Question: The project is: Backbone + Require + Underscore + Grunt + Grunt-Contrib-Jasmine + Grunt-Lib-PhantomJS
So two serious problems I've been battling. I know that phantomjs is running properly etc. as I get tons of runtime errors if I include my app src files. I've even ordered the deps properly such that Backbone does not barf with '_' not being defined etc.
When I include my application src, I get the error 'can't find variable: define' for all my source files. I've tried putting requirements into 'src[]' isntead of 'vendor[]' and even tried loading a RequireJSConfig.js that has the deps in it.
Here's the cruncher: I'm pretty certain I'm pointing at my spec files properly. If I just point to , it still says 'No Specs Executed. Is there a configuration error?' In my case, I just point at my 'UserModelUnitTest.js', which is very simple. It does not execute. I'm going absolutely nuts!
'''
describe('User Model Unit Tests', function() {
var USER_MODEL,
USER_CLASS,
JSON_OBJ;
beforeEach(function() {
USER_CLASS = testr('models/user/User', {});
});
afterEach(function() {
USER_MODEL = null;
USER_CLASS = null;
JSON_OBJ = null;
});
describe('Given a json object', function() {
it('should create a valid User', function() {
JSON_OBJ = {"databaseId": 123456,"loginName": "god","firstName": "Jesus","lastName": "Christ","phone": "<PHONE>","email": "satan@hell.org","isoCountryCode": "US","languageCode": "en","roles" : ["SALES_REP"]};
USER_MODEL = new USER_CLASS(JSON_OBJ, { parse: true });
expect(USER_MODEL).not.toBe(null);
});
// etc...
});
})
'''
'''
/project
- src
- main
+ test
+ js
+unit
UserModelUnitTest.js
'''
'''
jasmine: {
test:{
vendor:[
'src/main/resources/js/lib-clean/jquery-2.1.0.js',
'src/main/resources/js/lib-clean/require-2.1.1.full.js',
'src/main/resources/js/lib-clean/underscore-1.5.2.min.js',
'src/main/resources/js/lib-clean/backbone-1.1.2.min.js'
],
src : [
// these all error like crazy. Can't find variable 'define' etc.
// 'src/main/**/*.js',
// 'src/main/**/**/*.js',
//'src/test/RequireJSConfig.js'
],
helpers : [
'src/test/js/helpers/dependencyHelper.js',
'src/test/js/helpers/errorHelper.js',
'src/test/js/helpers/requesetHelper.js',
'src/test/lib/testr.js',
// jasmine.js + jasmine-html.js etc
'src/test/lib/*.js',
// stubs
'src/test/js/stubs/*.js'
],
specs : [
'src/test/js/unit/UserModelUnitTest.js'
],
//specs : 'src/test/js/unit-headless.html',
timeout : 10000,
phantomjs : {
'ignore-ssl-errors' : true
}
}
},
'''

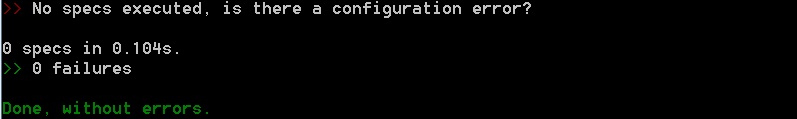
Answer: I just had the same problem. You need to define 'vendor', 'specs', 'helpers' within the 'options' option.
'''
jasmine: {
src: 'path/to/src',
options: {
vendor: 'path/to/vendor',
specs: 'path/to/specs',
helpers: 'path/to/specs'
// etc.
}
}
'''